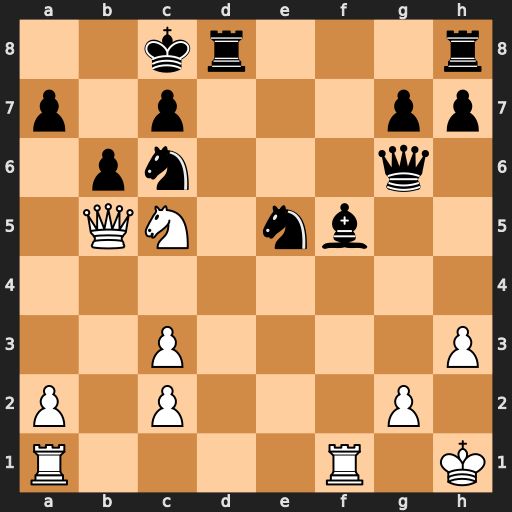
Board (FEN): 2kr3r/p1p3pp/1pn3q1/1QN1nb2/8/2P4P/P1P3P1/R4R1K
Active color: w
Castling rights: -
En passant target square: -
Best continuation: Qa6+ Kb8 Qb7#